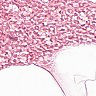
Metastatic tissue present: no